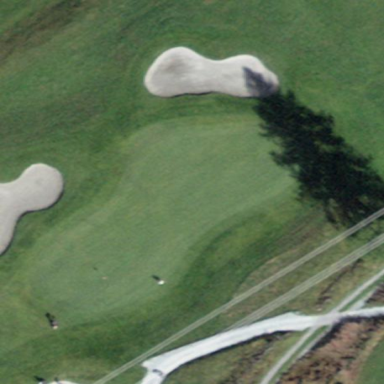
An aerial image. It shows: Picturesque green golfing area with grass land use.